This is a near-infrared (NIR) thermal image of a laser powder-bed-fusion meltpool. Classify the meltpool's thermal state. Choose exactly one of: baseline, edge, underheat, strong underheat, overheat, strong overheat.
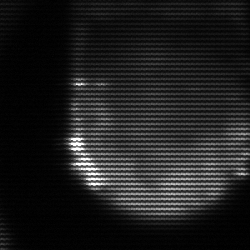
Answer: edge